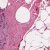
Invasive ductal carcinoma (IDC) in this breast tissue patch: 1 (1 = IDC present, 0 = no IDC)